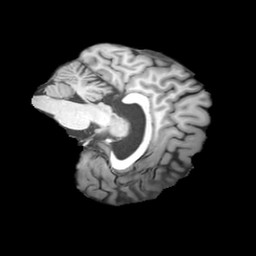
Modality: T1w
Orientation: sagittal